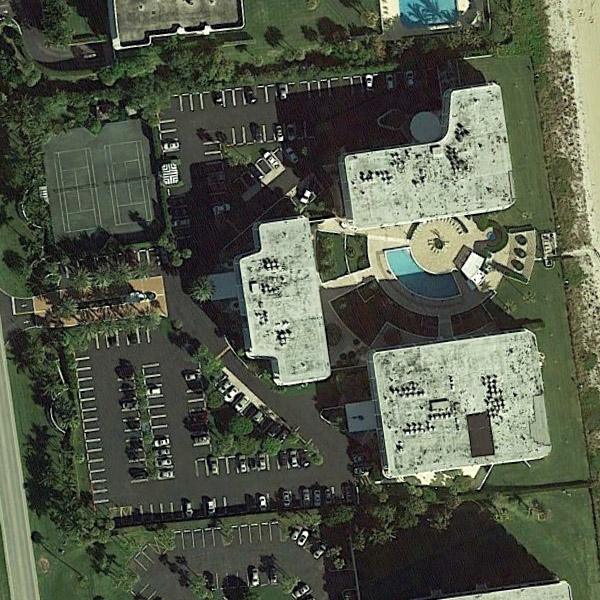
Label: Resort